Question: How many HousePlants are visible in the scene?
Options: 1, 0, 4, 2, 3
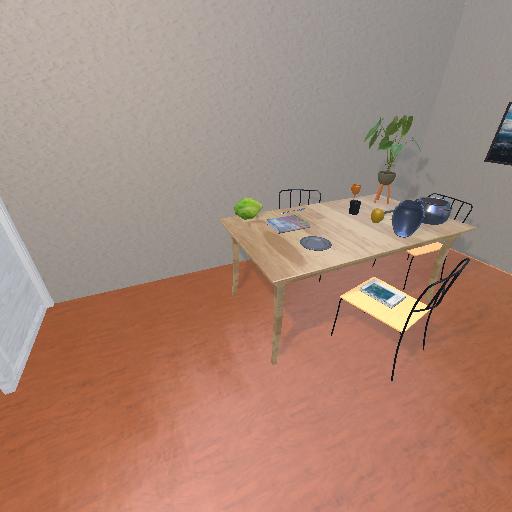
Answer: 1